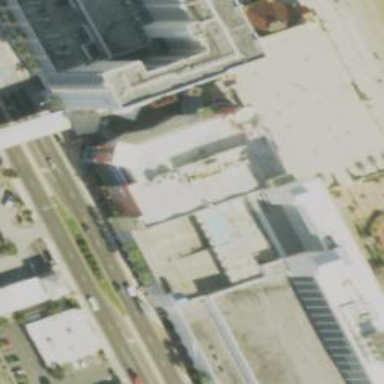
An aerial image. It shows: Mall building.